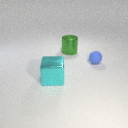
large cyan metal cube in front of large green metal cylinder